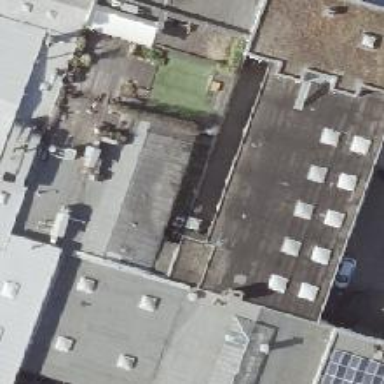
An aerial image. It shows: Building with flat roof.